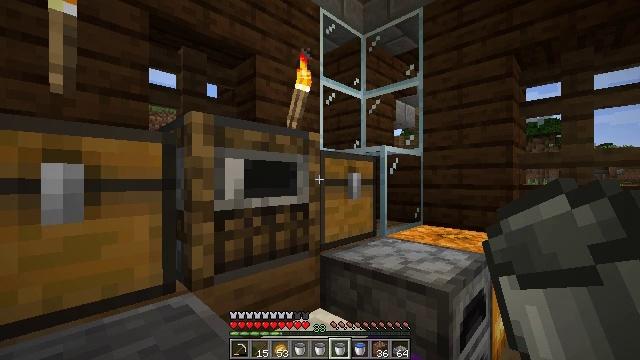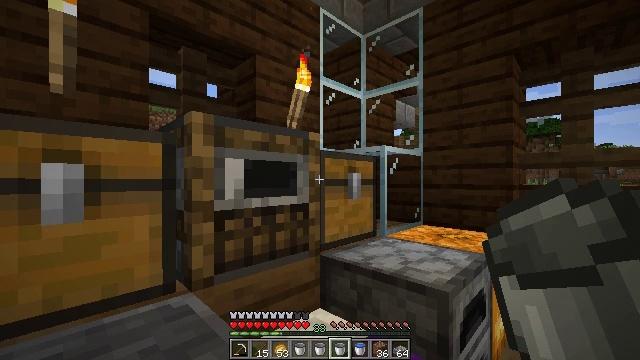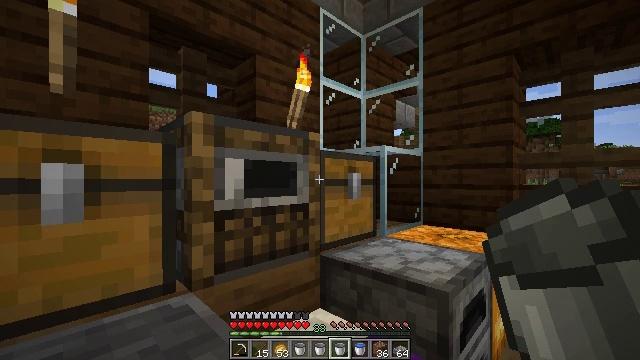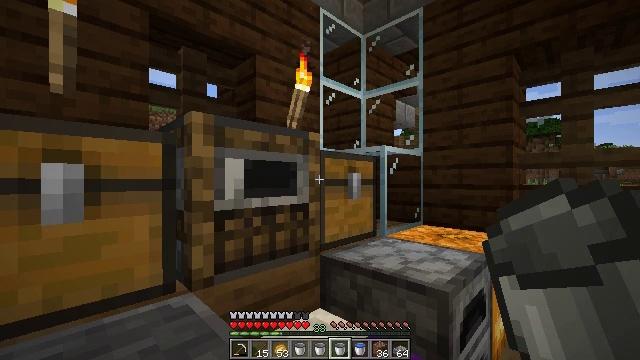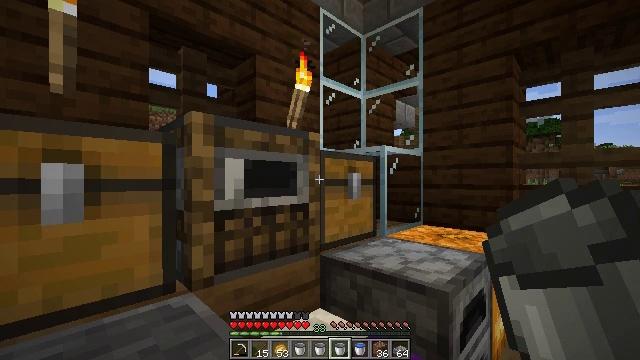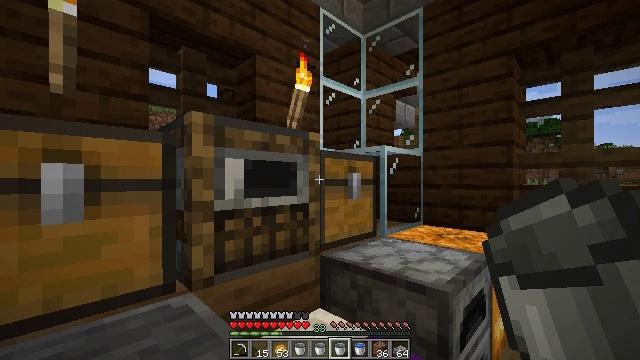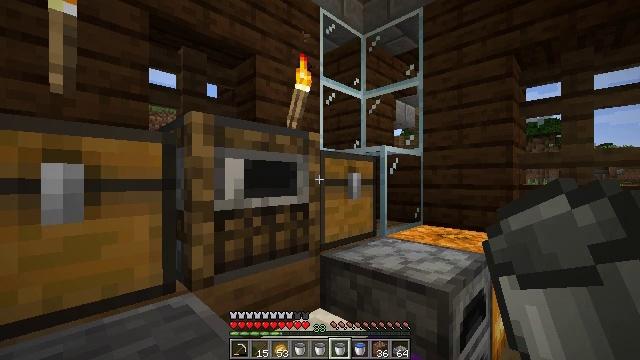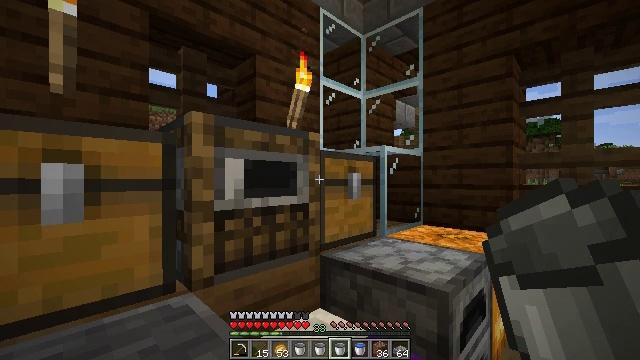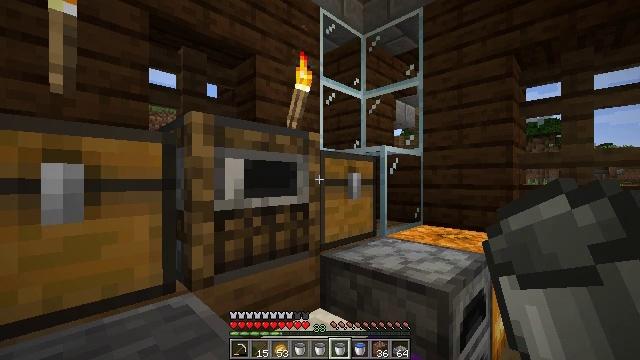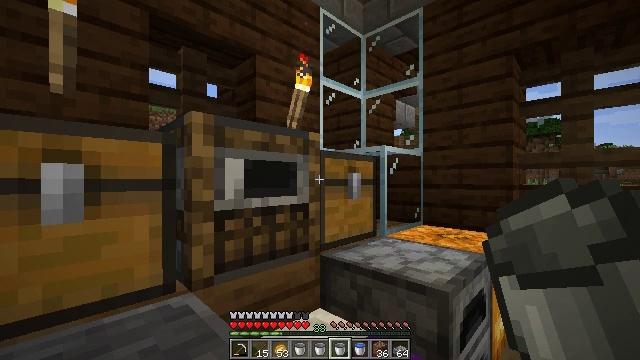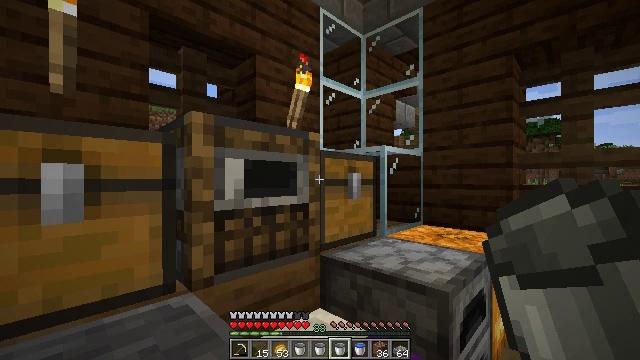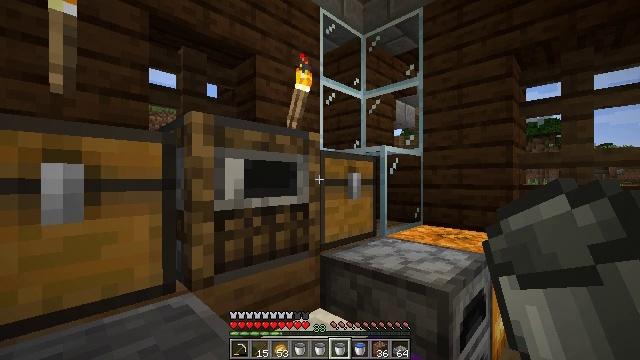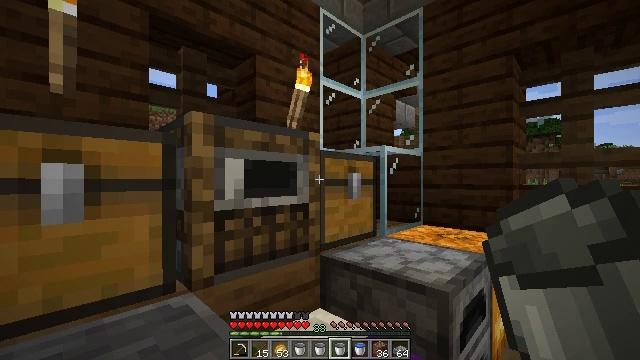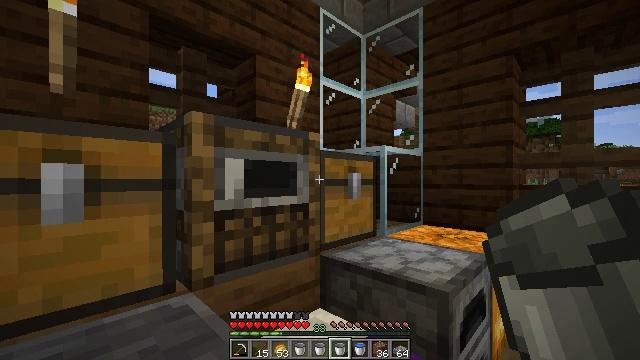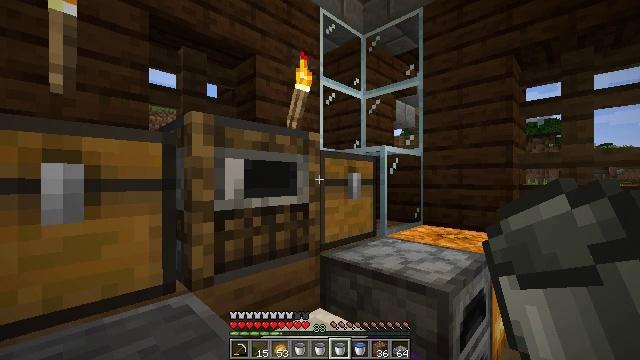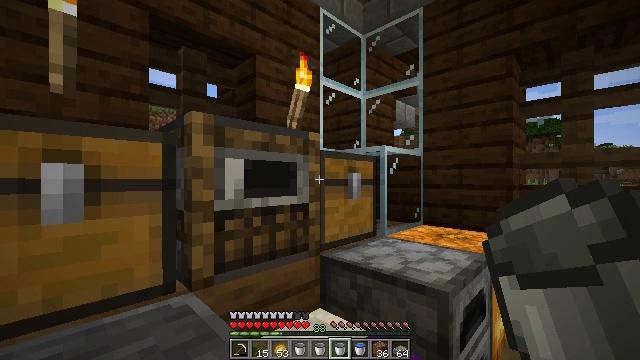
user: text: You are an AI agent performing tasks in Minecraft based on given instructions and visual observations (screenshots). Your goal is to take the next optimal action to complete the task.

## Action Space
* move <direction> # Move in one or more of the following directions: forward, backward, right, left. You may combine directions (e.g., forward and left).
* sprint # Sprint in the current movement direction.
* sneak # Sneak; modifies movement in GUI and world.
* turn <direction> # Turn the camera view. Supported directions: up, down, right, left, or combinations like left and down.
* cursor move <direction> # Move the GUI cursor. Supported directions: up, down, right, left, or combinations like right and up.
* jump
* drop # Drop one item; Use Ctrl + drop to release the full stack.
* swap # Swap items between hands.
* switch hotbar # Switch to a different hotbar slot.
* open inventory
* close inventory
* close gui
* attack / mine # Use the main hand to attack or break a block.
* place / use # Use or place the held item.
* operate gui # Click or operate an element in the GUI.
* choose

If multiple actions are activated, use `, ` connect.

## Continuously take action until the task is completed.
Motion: motion action
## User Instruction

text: Destroy the spruce leaves to get sticks and saplings.
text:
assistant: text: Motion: no_op
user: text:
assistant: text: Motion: no_op
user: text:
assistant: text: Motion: no_op
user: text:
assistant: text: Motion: no_op
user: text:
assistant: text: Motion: no_op
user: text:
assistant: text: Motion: no_op
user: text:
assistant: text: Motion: no_op
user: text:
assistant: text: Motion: no_op
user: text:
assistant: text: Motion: no_op
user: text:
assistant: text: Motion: no_op
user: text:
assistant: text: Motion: no_op
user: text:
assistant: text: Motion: no_op
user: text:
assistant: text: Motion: no_op
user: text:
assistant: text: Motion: no_op
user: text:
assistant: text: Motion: no_op
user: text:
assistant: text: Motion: no_op
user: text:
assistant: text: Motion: no_op
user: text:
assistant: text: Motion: no_op
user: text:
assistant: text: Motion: no_op
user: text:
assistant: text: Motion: no_op
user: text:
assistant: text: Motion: no_op
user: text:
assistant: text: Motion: no_op
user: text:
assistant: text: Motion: no_op
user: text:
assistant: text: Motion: no_op
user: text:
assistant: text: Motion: no_op
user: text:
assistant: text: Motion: no_op
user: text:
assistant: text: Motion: no_op
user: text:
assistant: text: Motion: no_op
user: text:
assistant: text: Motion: no_op
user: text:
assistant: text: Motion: no_op